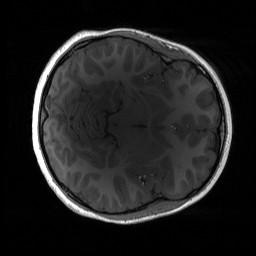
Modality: T1w
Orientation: axial
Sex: female
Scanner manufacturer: siemens
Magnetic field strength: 3 T
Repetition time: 1.9 s
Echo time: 0.00243 s